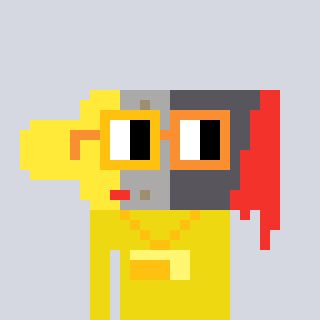
a pixel art character with square yellow and orange glasses, a paintbrush-shaped head and a yellow-colored body on a cool background